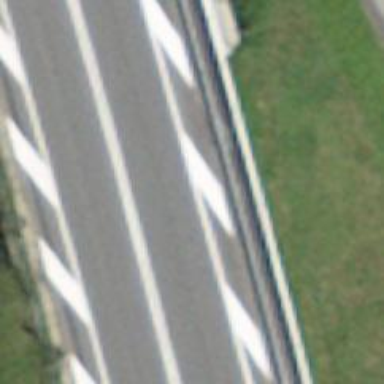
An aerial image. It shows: Asphalt motorway of trunk classification.